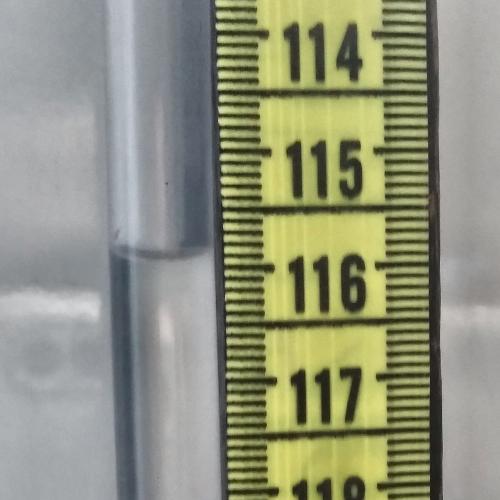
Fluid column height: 115.9 cm